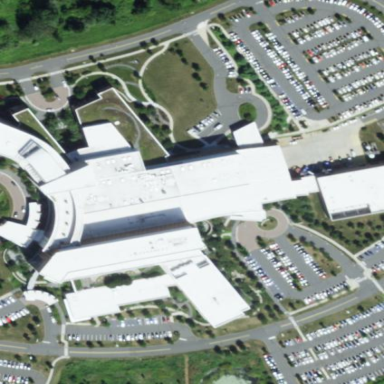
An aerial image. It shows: Hospital building.